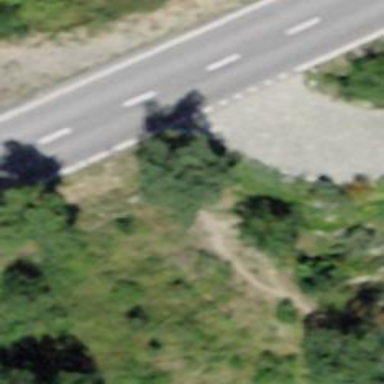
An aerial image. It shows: Path on the ground.